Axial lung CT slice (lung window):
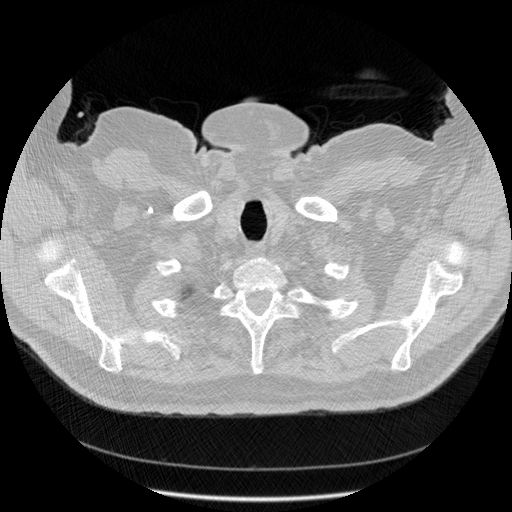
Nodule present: no